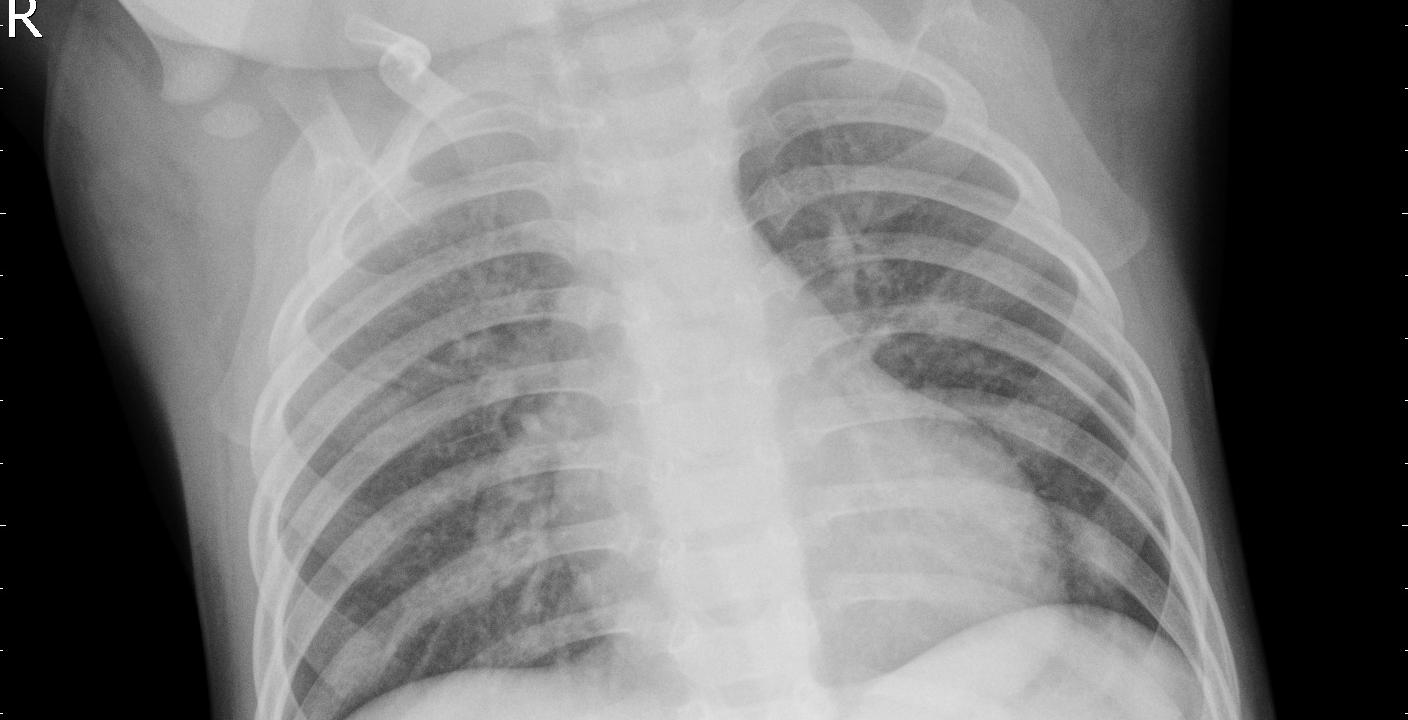
Diagnosis: PNEUMONIA